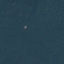
Land use / land cover class: Forest